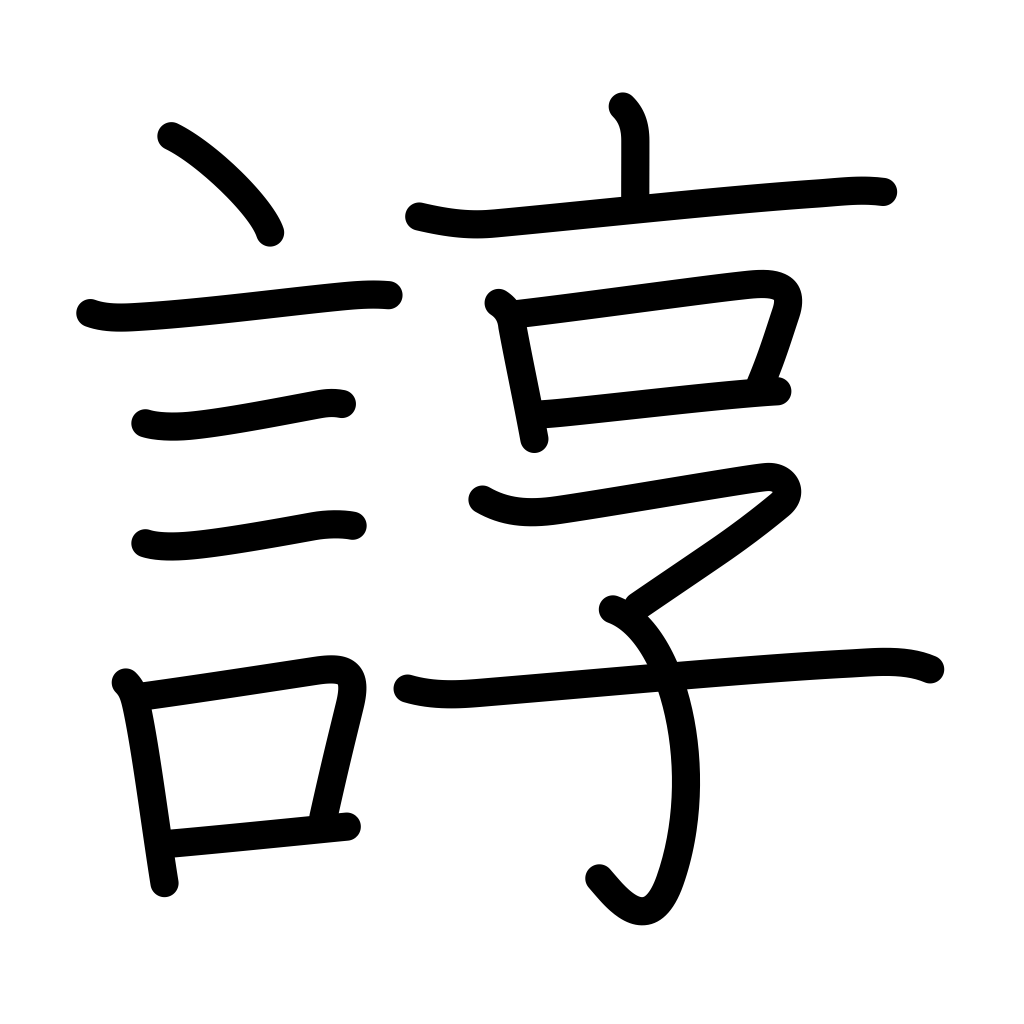
Meaning: tedious